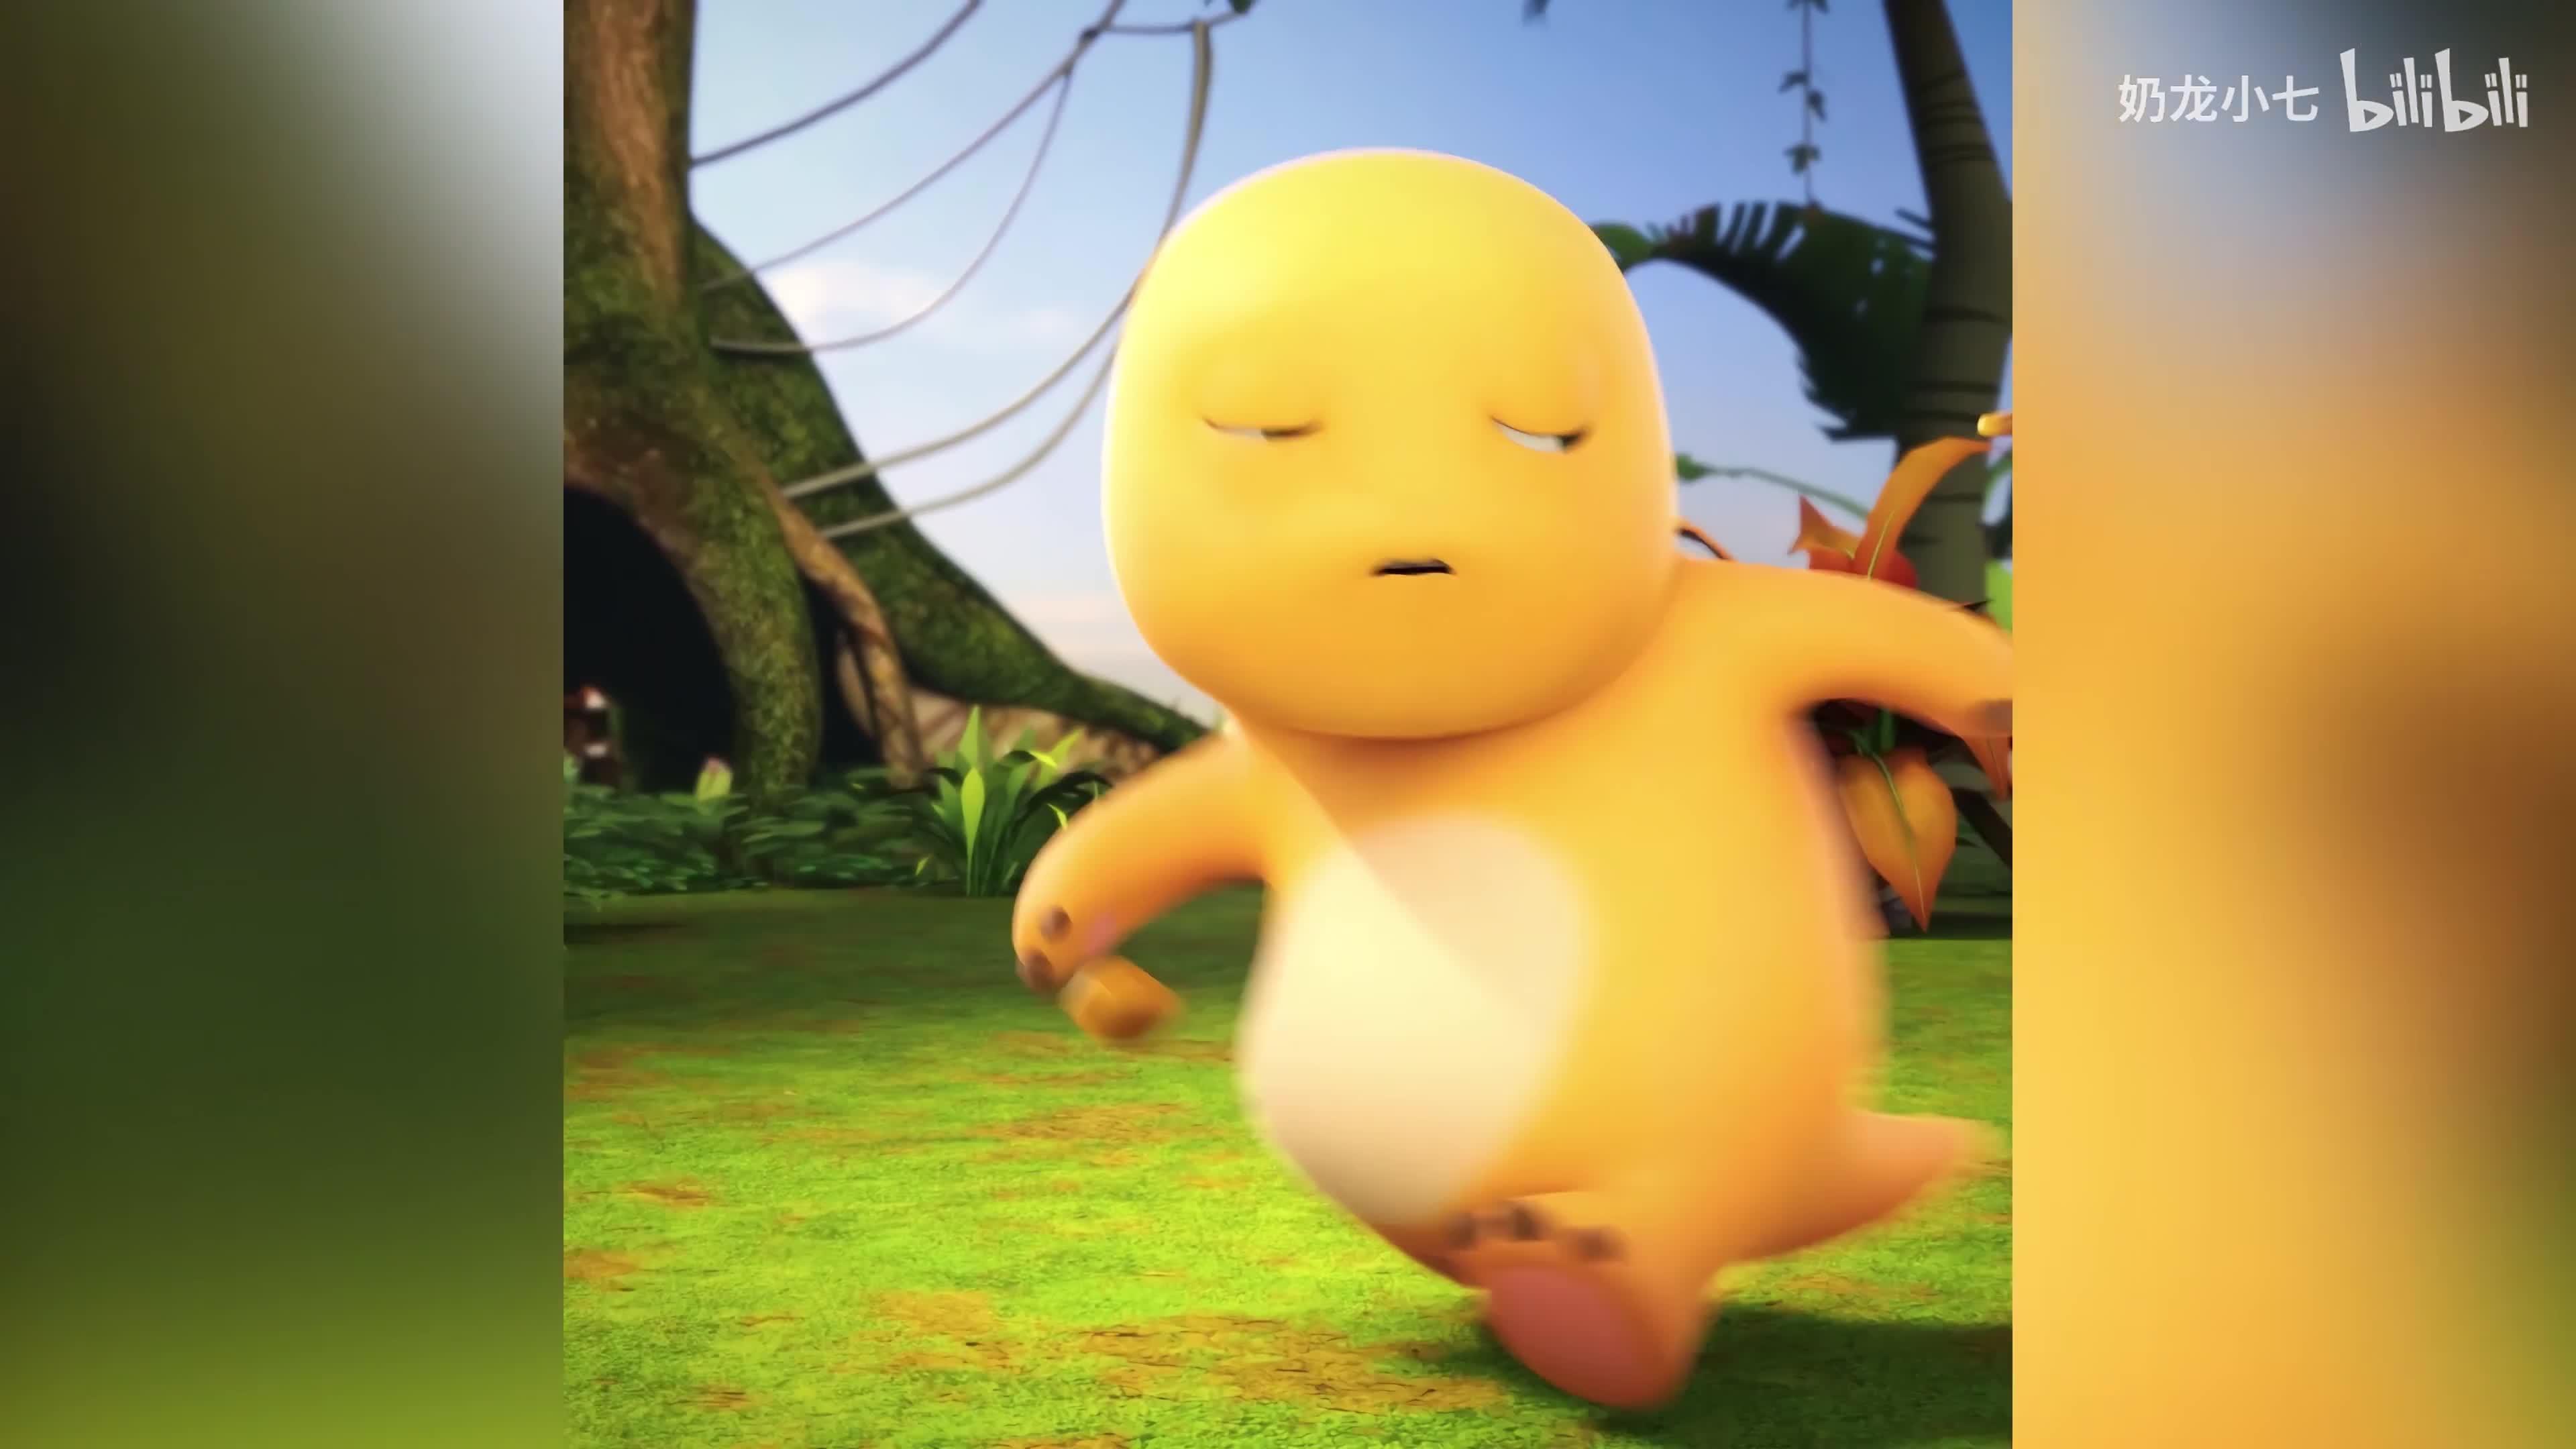
Label: nailong